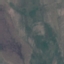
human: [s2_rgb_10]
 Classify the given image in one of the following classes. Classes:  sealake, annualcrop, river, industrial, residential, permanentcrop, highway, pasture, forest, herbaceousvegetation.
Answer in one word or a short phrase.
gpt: HerbaceousVegetation